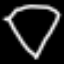
Label: diamond